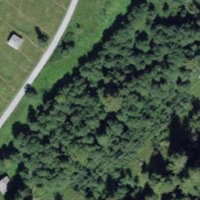
EUNIS habitat code: 43
Species observed at this site:
Filipendula ulmaria